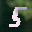
Label: 5